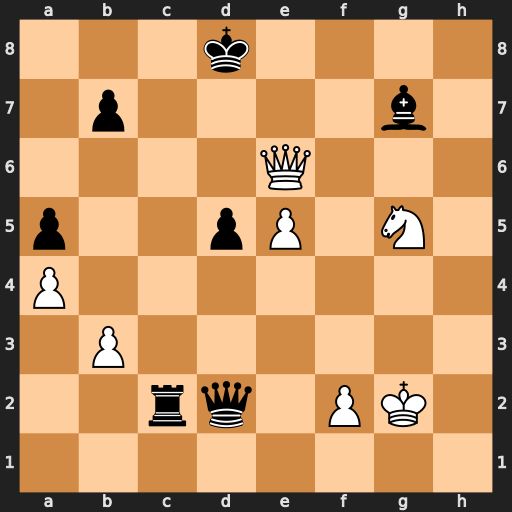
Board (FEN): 3k4/1p4b1/4Q3/p2pP1N1/P7/1P6/2rq1PK1/8
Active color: w
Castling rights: -
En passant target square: -
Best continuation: Nf7+ Kc7 Qd6+ Kc8 Qd8#